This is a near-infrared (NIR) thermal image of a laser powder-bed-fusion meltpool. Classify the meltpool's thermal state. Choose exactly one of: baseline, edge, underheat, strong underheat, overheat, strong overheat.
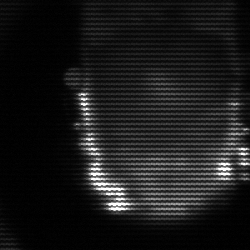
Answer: baseline